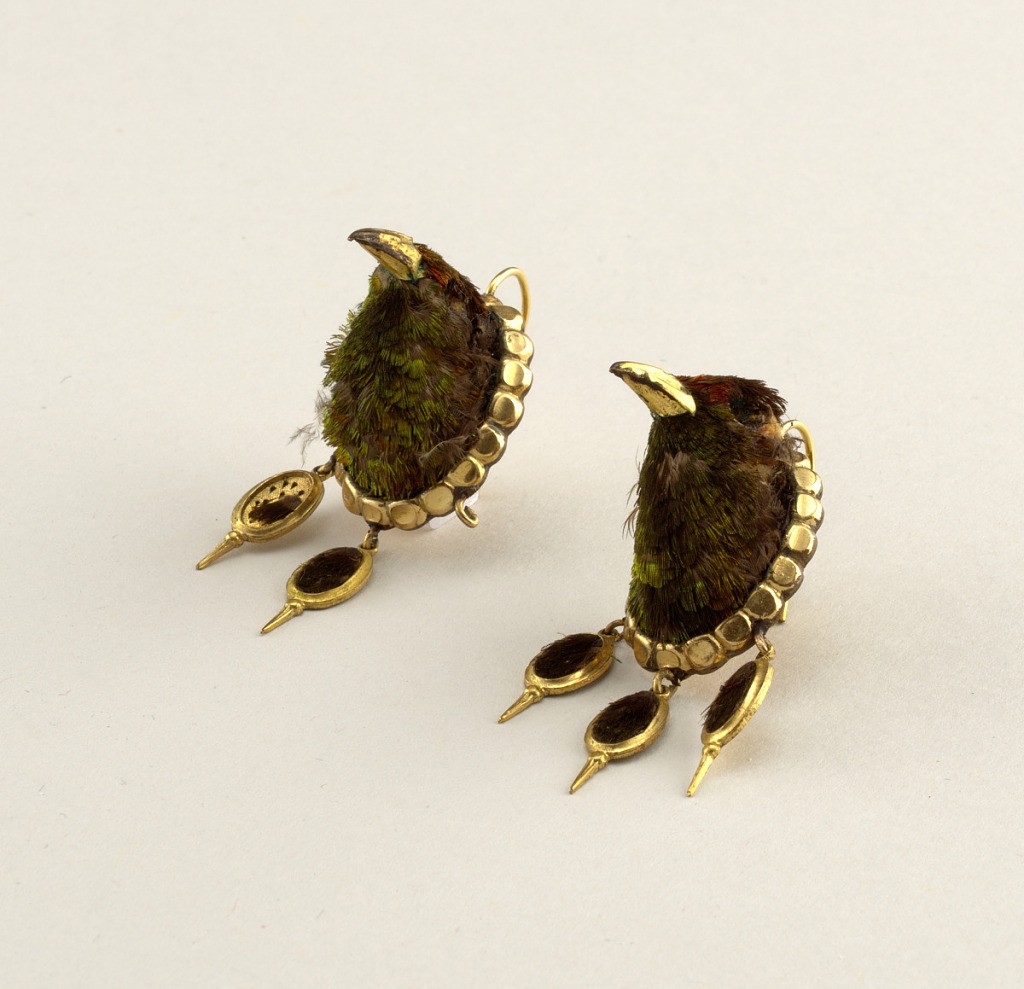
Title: Hummingbird heads
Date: late 19th century
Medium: Hummingbird heads, gold; imitation leather, velvet, satin
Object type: Earrings
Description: a,b: Each earring made of head of hummingbird set in oval gold frame, with three oval pendants set with feathers. c: box designed to hold earrings; covered with black imitation leather, lined with blue velvet and white satin.